Interaction volume radius: 5 \u00c5
Interaction volume height: 15 \u00c5
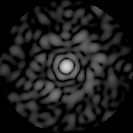
Disorder parameter: 0.7977